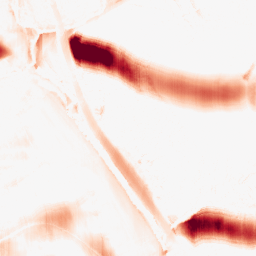
Category: morphological
Decomposition family: morphological_ellipse
Decomposition parameters: operation: opening
width: 50
height: 10
Upsampling method: regularized
Upsampling parameters: scale: 4
lambda_reg: 0.01
Upsampling scale: 4